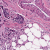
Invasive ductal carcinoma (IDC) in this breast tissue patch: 1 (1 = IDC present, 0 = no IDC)